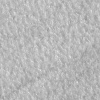
Atmospheric dust classification: not_dusty